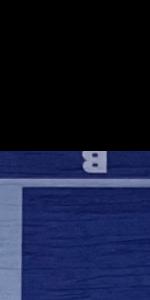
Label: Empty